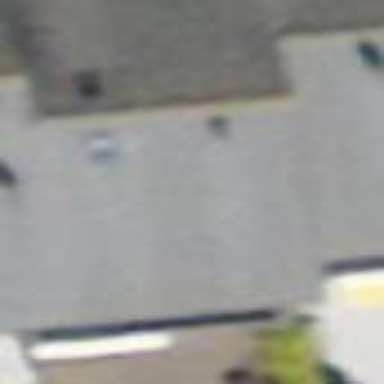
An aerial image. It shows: Building with tiled roof.